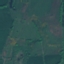
Land use / land cover class: Pasture